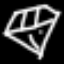
Label: diamond